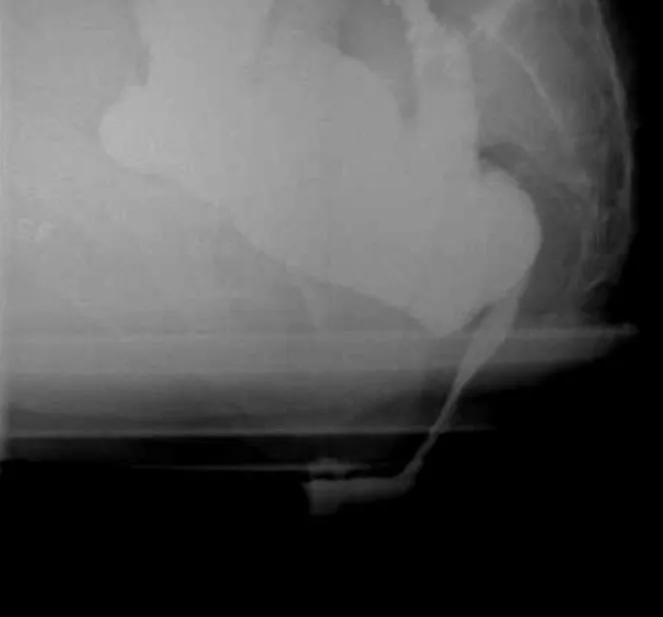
Postoperative defecography. Normal evacuation of the rectum. No recurrence of enterocele.
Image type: radiology (x_ray)